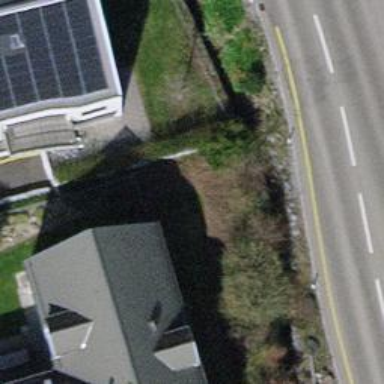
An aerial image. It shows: Hedge acting as barrier.